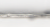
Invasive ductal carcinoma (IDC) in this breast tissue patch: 0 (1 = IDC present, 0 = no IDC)